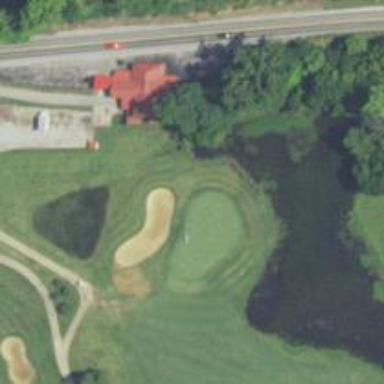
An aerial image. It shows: View of golf hole.